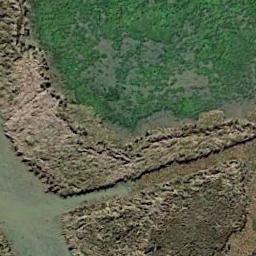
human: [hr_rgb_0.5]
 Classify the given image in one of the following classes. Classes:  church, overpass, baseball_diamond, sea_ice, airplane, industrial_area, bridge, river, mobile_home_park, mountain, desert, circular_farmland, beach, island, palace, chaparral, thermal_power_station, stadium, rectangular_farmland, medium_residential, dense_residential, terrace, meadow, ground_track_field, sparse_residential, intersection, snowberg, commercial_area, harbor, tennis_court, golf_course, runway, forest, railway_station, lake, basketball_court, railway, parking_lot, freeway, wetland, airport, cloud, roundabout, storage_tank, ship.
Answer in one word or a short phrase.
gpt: wetland